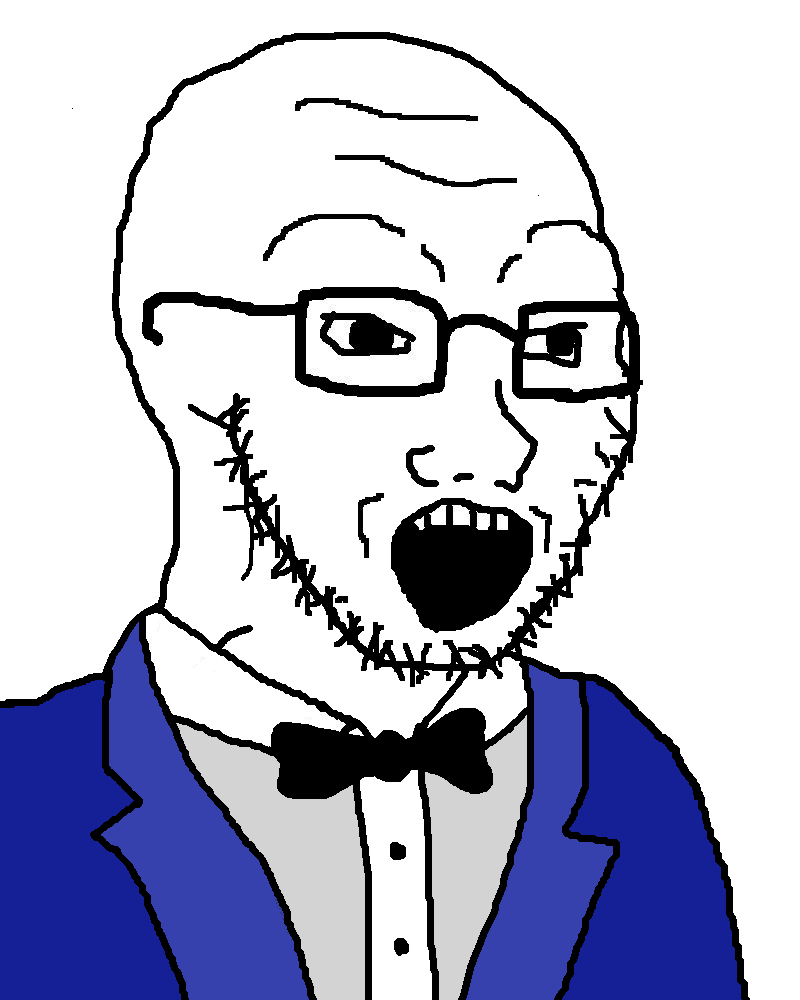
Label: 5_Soyjak